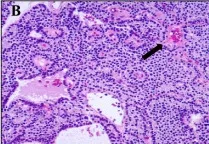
Pathological findings of ectopic parathyroid adenoma in the sternocleidomastoid muscle. (B) Image of hematoxylin-eosin (magnification, x100) showed conspicuous follicular structures, concomitantly with tumor cells exhibiting a palisade arrangement around blood vessels (arrow).
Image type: pathology (h&e)